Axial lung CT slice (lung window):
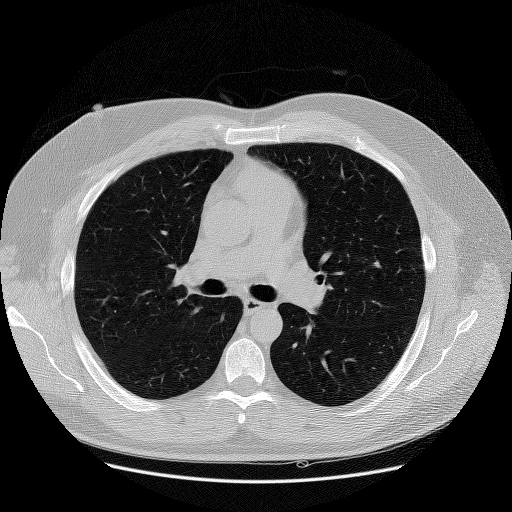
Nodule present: no